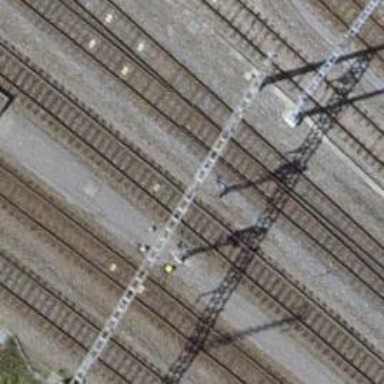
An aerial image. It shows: Railway signal.